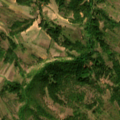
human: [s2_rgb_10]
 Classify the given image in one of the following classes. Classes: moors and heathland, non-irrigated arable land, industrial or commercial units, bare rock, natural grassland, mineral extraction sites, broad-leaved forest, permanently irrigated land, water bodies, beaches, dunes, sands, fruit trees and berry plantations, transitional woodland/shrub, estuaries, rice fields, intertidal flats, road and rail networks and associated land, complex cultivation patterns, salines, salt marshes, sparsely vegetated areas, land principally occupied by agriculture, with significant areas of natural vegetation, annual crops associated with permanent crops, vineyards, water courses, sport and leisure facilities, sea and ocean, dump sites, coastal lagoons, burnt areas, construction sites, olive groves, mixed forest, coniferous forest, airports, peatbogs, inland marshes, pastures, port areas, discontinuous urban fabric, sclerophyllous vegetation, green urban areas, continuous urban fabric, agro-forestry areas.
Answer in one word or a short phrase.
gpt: complex cultivation patterns, land principally occupied by agriculture, with significant areas of natural vegetation, broad-leaved forest, transitional woodland/shrub